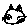
Label: cat